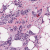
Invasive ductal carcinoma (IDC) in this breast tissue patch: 1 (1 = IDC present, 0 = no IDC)